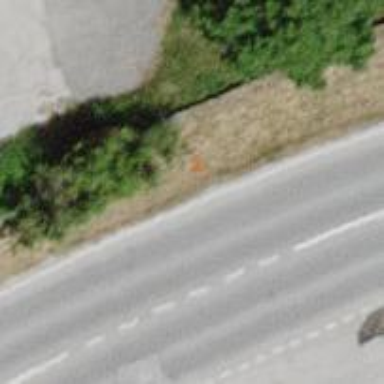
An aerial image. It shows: Pole with roof-covered pipeline marker.